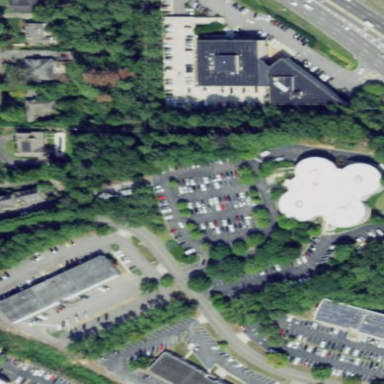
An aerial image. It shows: Parking area.